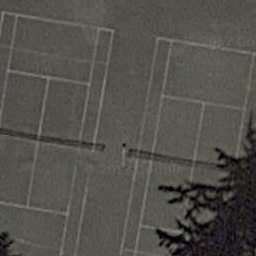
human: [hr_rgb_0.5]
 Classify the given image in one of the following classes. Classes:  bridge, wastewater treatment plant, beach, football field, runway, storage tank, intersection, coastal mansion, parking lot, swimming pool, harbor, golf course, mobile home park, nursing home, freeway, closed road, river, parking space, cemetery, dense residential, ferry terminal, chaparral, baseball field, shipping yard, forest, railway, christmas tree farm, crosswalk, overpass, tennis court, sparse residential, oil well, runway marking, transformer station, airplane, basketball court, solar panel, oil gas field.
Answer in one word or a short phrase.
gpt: tennis court